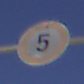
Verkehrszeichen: Geschwindigkeit5
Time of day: Midday
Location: Outdoor (Nature)
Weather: Clear
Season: NotSpecified
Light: Natural